Interaction volume radius: 5 \u00c5
Interaction volume height: 15 \u00c5
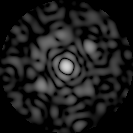
Disorder parameter: 0.8085